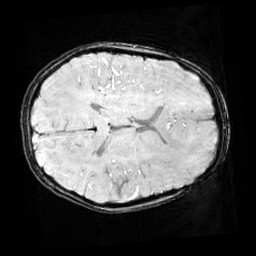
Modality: SWI
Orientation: axial
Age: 10
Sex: male
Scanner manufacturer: siemens
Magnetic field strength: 3 T
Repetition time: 0.027 s
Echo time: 0.02 s